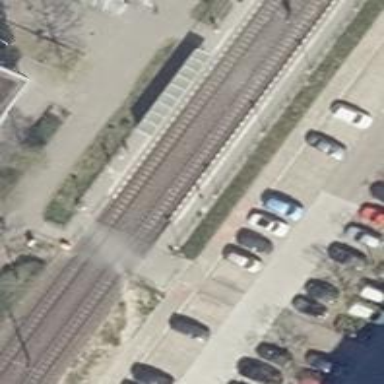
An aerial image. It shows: Tram stop position for public transport.